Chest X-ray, PA view. Patient: 58 years old, sex M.
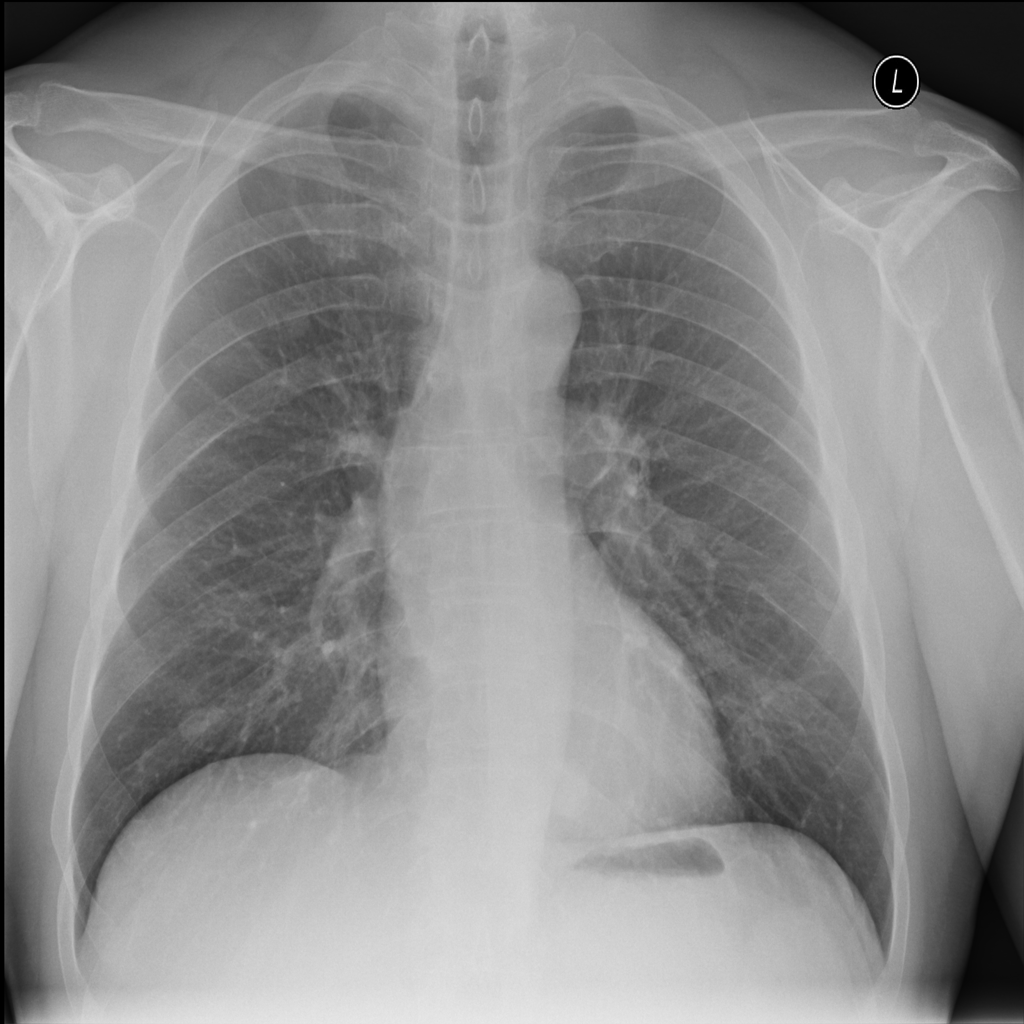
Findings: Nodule